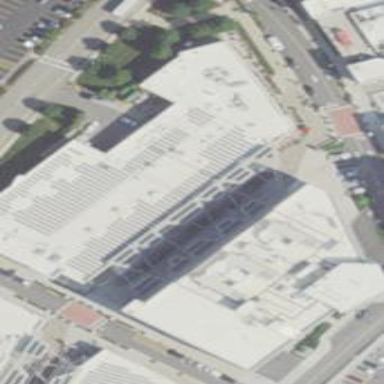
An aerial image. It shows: Building.